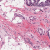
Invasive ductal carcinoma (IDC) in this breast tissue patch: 1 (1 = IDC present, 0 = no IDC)